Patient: sex F, age 65
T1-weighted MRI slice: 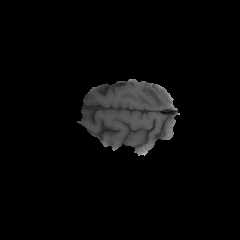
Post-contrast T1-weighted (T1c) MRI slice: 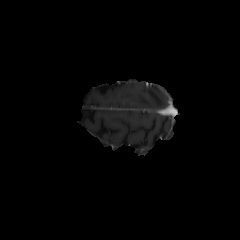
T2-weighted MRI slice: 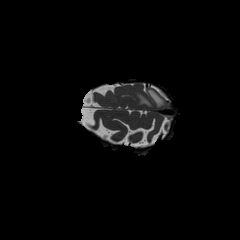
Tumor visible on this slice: yes
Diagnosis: Glioblastoma, IDH-wildtype
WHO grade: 4